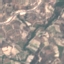
Land use / land cover class: PermanentCrop